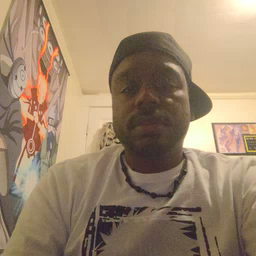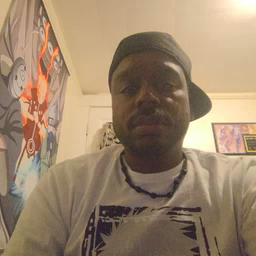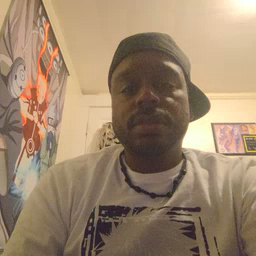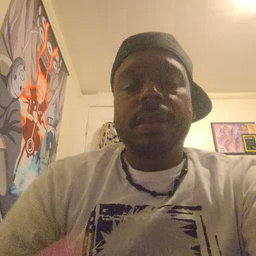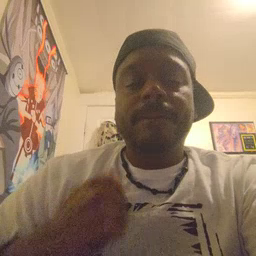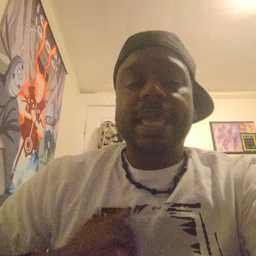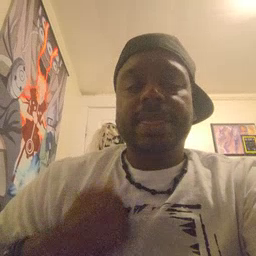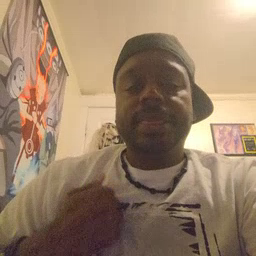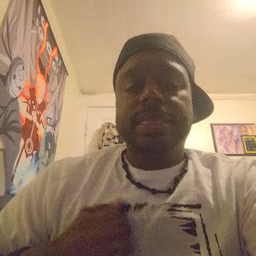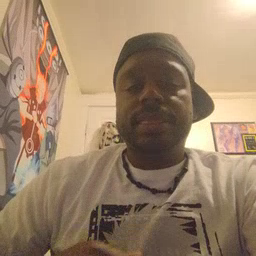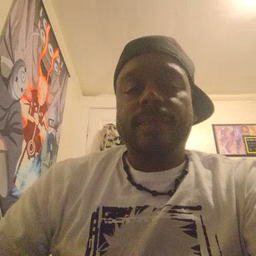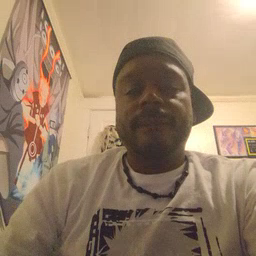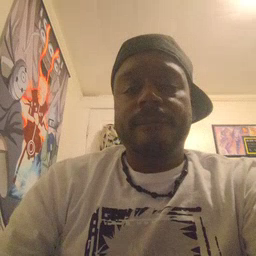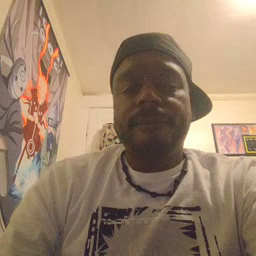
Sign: bath